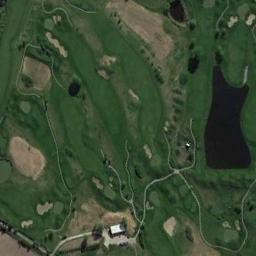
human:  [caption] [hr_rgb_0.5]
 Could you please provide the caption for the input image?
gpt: There are many trees near the golf course .

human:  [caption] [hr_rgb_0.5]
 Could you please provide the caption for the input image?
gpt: The golf course has some lakes, Fairways, Roads, Barrier trees and sandpits .

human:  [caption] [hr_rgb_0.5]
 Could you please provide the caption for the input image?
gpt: There are four rows of red houses and two lakes .

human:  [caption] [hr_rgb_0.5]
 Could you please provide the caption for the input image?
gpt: There are several bunkers and lakes and a few paths and many trees on a large green lawn on the golf course .

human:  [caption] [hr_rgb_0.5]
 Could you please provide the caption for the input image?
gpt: There are some bunkers and a lake on the golf course .